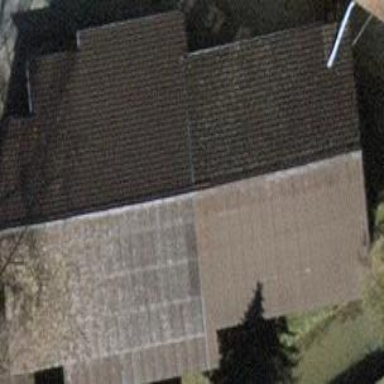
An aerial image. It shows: Barn.